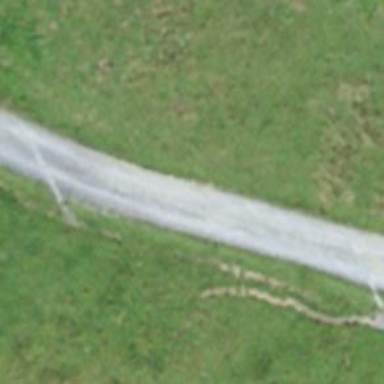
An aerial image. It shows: Gravel track with grade 2 tracktype.